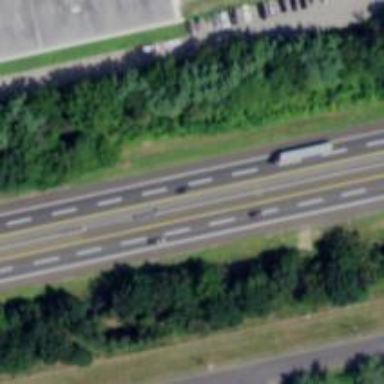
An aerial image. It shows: Urban freeway or expressway.